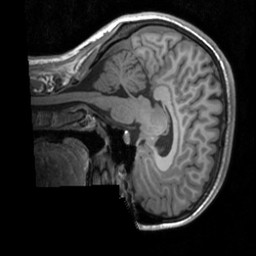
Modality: T1w
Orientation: sagittal
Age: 22
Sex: female
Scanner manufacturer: siemens
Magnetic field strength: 3 T
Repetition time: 1.9 s
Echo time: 0.00226 s